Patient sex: M
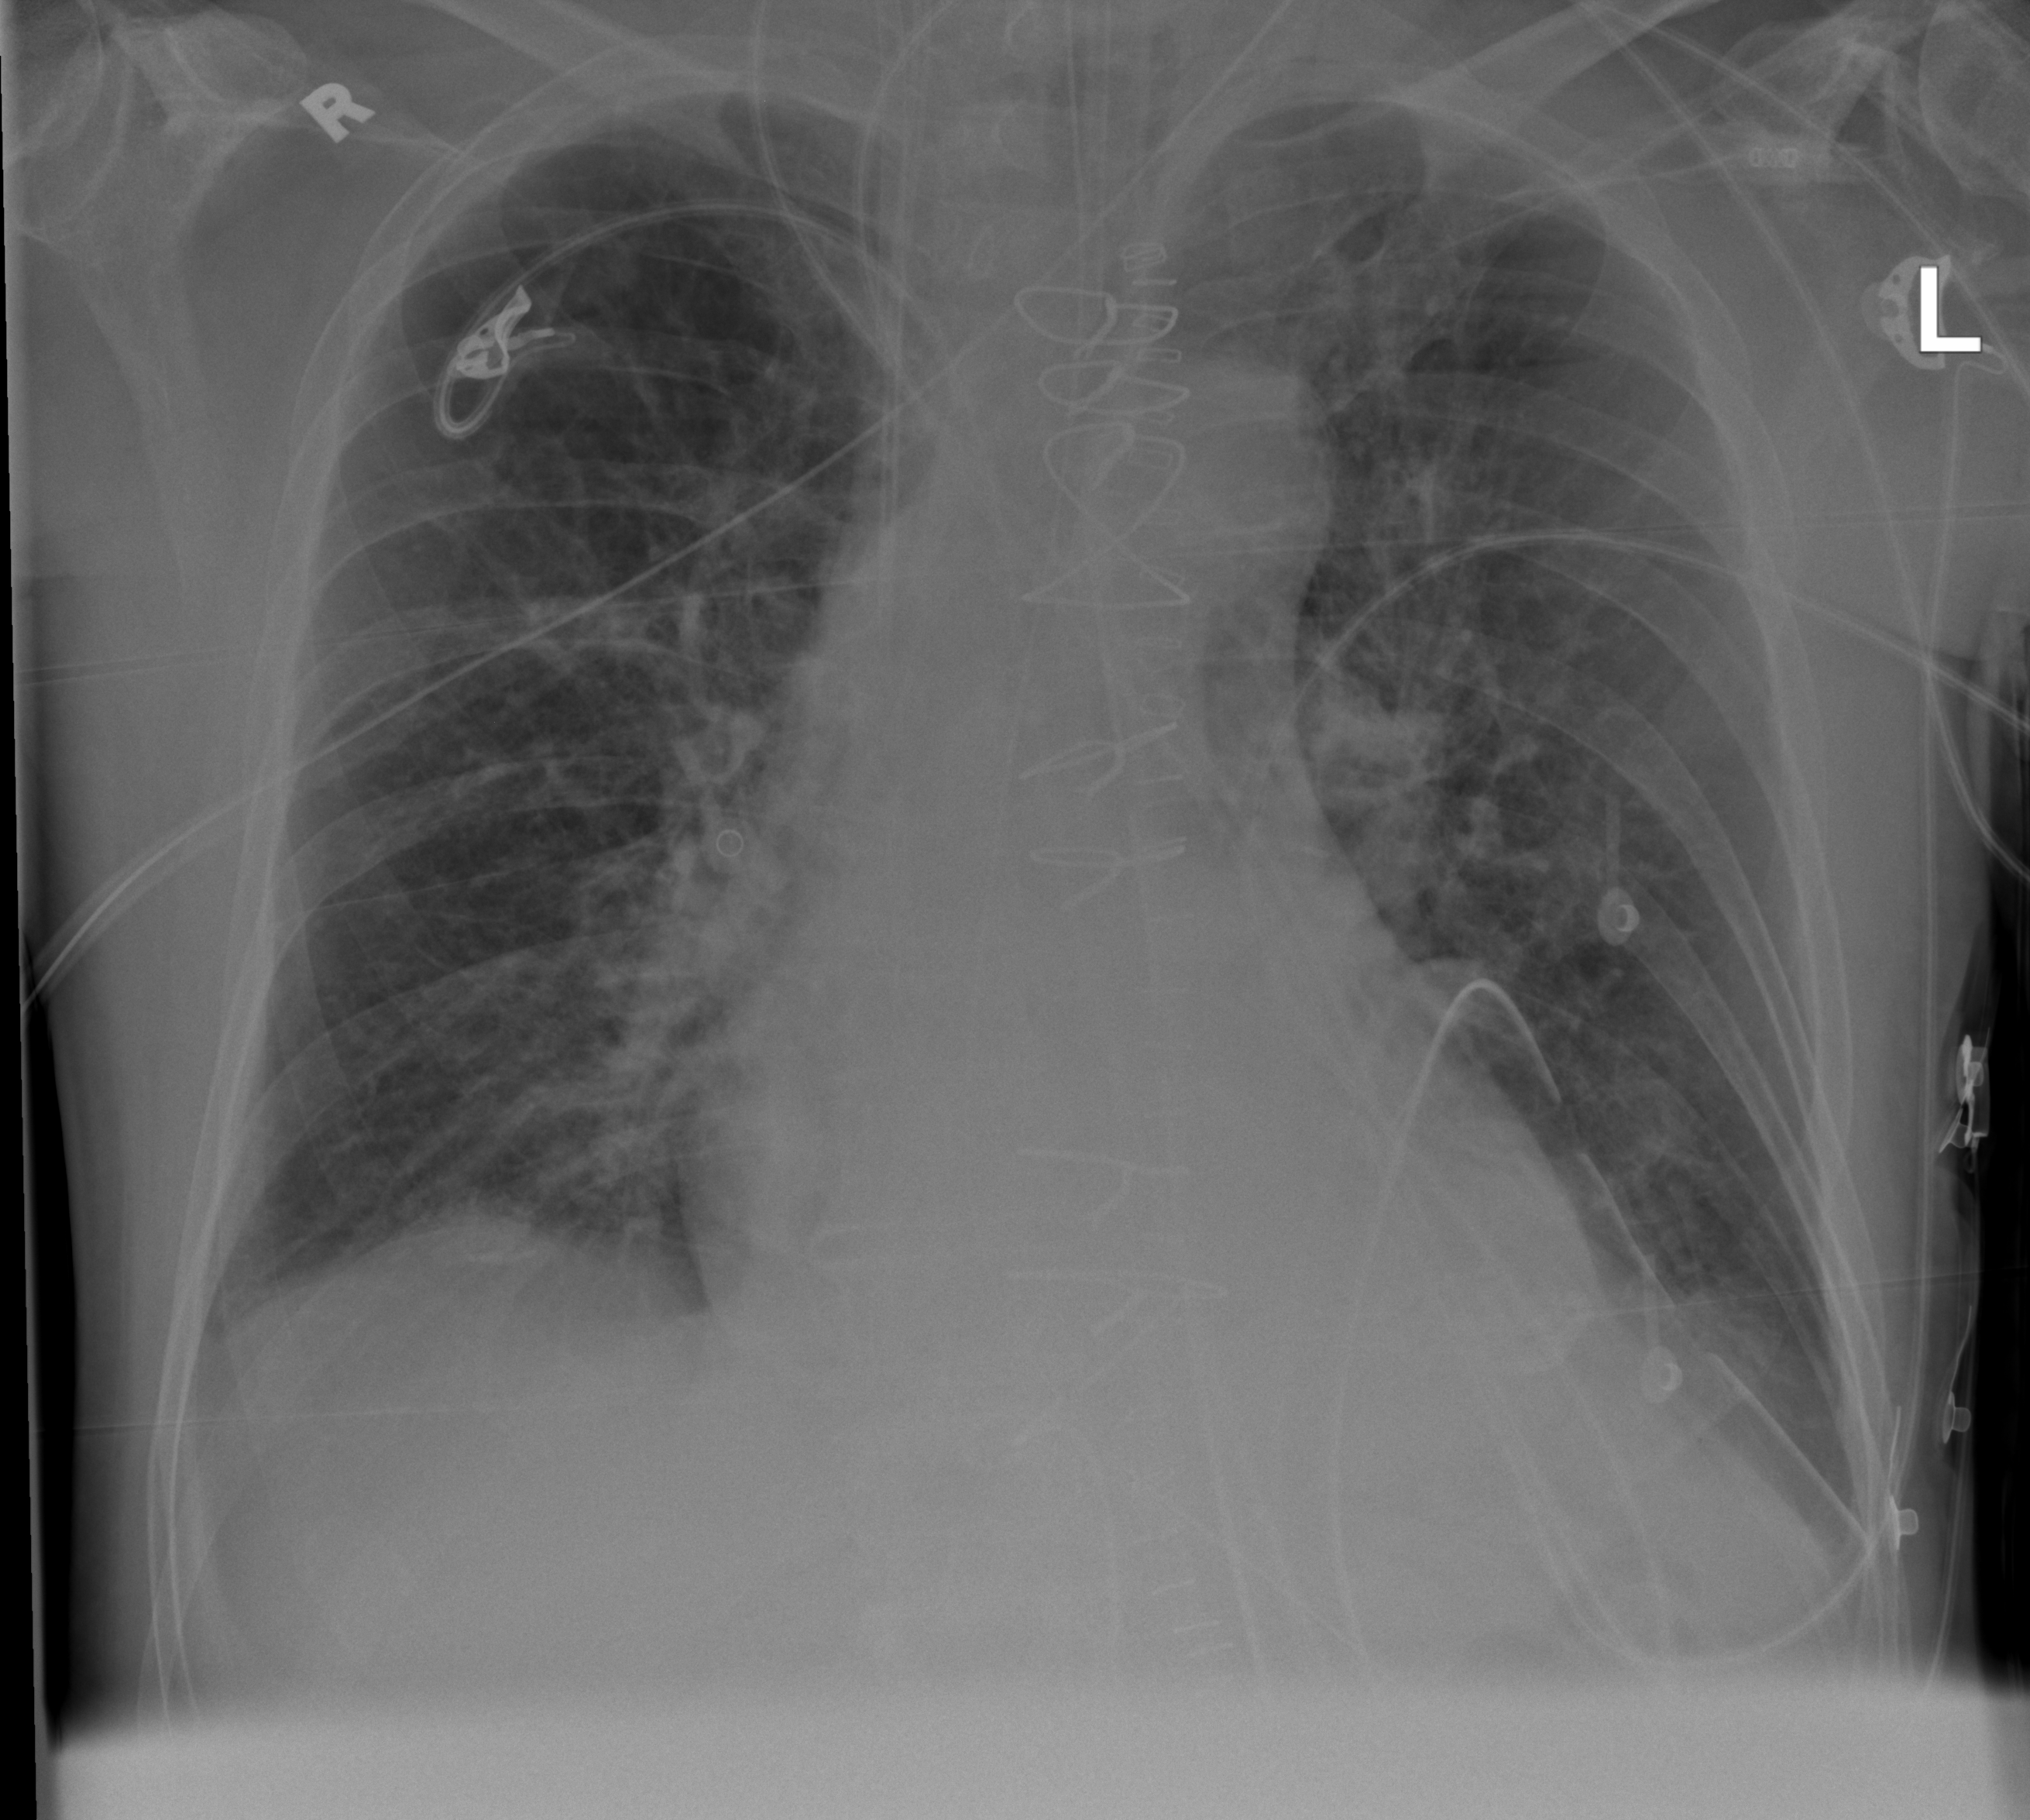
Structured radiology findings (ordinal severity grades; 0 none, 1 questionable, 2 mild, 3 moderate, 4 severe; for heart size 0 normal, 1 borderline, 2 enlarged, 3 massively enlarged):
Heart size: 2
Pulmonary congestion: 1
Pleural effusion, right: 1
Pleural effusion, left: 1
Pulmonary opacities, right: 1
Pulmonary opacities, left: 1
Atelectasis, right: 2
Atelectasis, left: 2